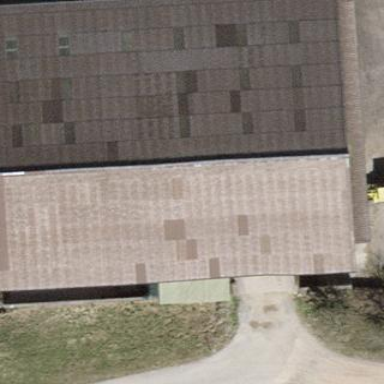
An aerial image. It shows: Barn.